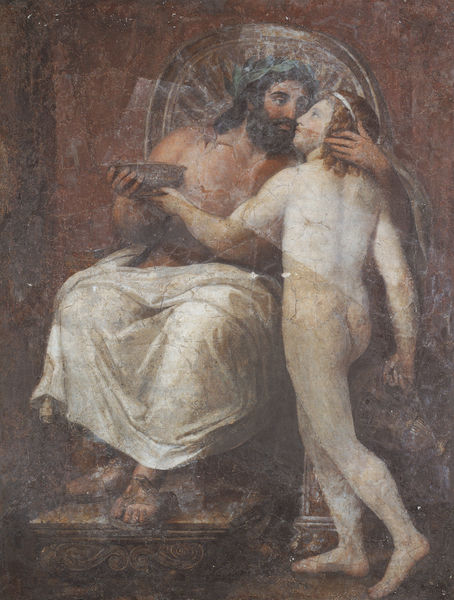
Titel: Jupiter und Ganymed
Künstler: Anton Raphael Mengs
Standort: Roma
Institution: Galleria Nazionale d'Arte Antica Palazzo Corsini
Schlagwörter: akt, dunkel, fuß, gemälde, gott, hand, haut, körper, mann, nackt, schatten, umhang, weiß, grün, menschen, mädchen, sitzen, braun, brust, finger, frau, haar, hintergrund, holz, licht, männer, profil, raum, rücken, schwarz, stuhl, säule, zimmer, rot, schleier, tuch, beige, bart, jung, wand, arm, arme, diener, falten, gesicht, halten, inkarnat, johannes, schale, schüssel, sockel, stehen, stirnband, teller, vollbart, hände, innenraum, rückenlehne, gehen, boden, gewand, haare, kelch, sessel, sitzend, stehend, stoff, decke, kind, paar, vater, krone, locke, locken, zart, engel, kanne, krug, putte, putto, beine, kopfbedeckung, bein, füße, hintern, rückenansicht, kuss, küssen, liebe, umarmung, zärtlichkeit, lehne, sitz, italien, schuhe, hellbraun, haarband, kaiser, könig, thron, wein, weiblich, barbe, brun, homme, marron, ornamente, wandgemälde, wandmalerei, socke, sandalen, glatt, halbnackt, nackte, podest, junge, teint, wange, transparent, oberkörper, umarmen, barfuss, corps, cruche, antike, knabe, gefäss, kran, nack, hinten, geben, blanc, faust, herrscher, trohn, fußbank, salbung, schuh, kranz, lorbeer, lorbeerkranz, kopie, rom, schnitzerei, zuneigung, schein, sandale, jüngling, hubi, männlich, schwul, jesus, antik, zeus, bacchus, toga, eros, dos, sombre, griechenland, bleich, reif, drapé, fresko, schnecken, jupiter, femme, weich, assiette, ornamentik, gabe, grieche, trinkschale, blaß, cheveux, peinture, couronne, main, sohn, fresco, robe, antikisch, bube, antique, römisch, toge, pompeji, siegeskranz, vin, roi, enfant, fils, fauteuil, trône, liebkosen, zuwendung, brune, sandales, torse, ölbld, antiquité, mythologie, beschädigt, garçon, jeune, embrasser, harrband, drap, pied, bol, grec, lohrbeerkranz, dieu, pere, fresque, ganymed, dieux, hommes, coupe, saint, renaissance, nus, dekadenz, bandeau, oberkürper, umarmend, pieds, fälschung, schlae, fesses, érotisme, siegerkranz, romain, mengs, baiser, cellophan, griechiosch, hermès, iupiter und ganymed, knabenliebe, offrande, weinschale, pieds nus, po, nu, blac, zusch, raphael mengs, laurier, lauriers, torse-nu, mural, home, embrase, embrasse, antikenfälschung, ehrentuch, küssned, ganymède, échançon, homosexuel, homoérotisme, serre-tête, chrétienté, rouronne, muscles, courrone, homosexualité, bisous